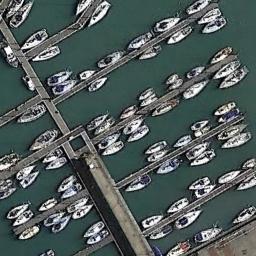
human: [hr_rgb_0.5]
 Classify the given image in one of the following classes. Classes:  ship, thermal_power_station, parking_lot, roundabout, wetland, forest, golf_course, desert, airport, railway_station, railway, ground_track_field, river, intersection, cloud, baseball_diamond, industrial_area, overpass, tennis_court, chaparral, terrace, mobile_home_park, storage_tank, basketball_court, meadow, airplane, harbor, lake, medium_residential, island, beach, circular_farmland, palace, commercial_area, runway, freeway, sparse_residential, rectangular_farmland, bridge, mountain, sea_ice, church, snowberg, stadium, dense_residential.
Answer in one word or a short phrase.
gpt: harbor